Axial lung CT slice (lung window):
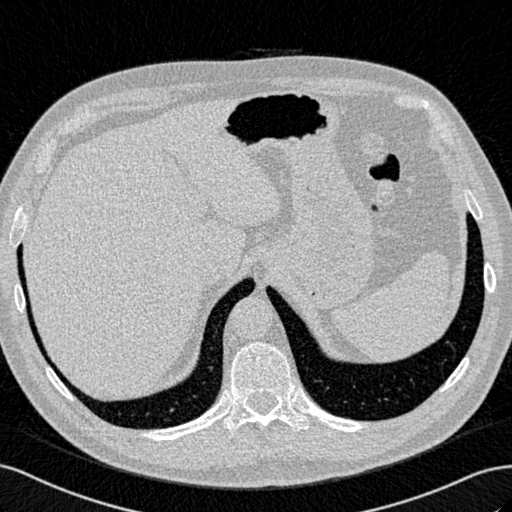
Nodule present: no